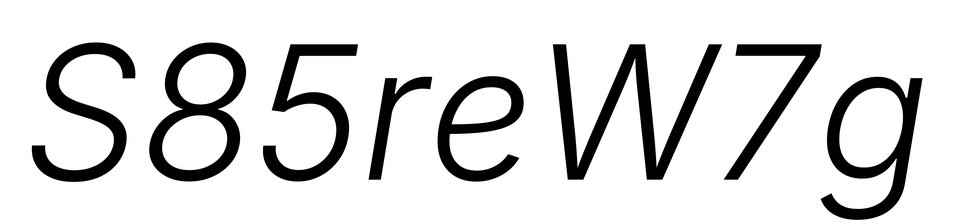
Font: Inter-Italic_Light_Italic